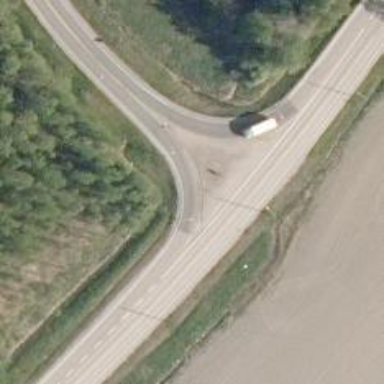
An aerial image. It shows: Asphalt road with primary link designation.